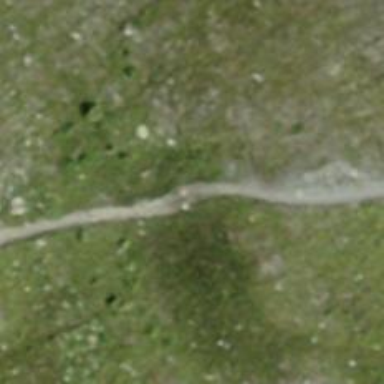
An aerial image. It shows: Path with excellent trail visibility.